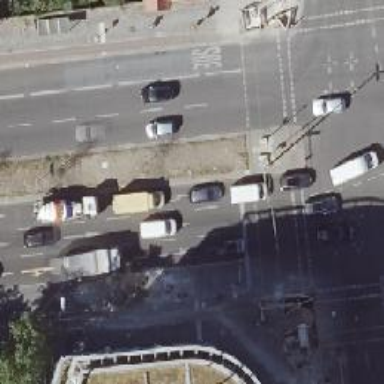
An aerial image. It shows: Road with traffic signals.